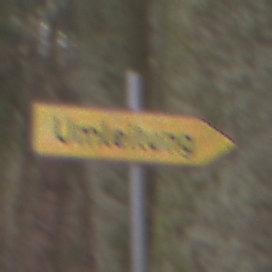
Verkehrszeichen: UmleitungswegweiserRechtsweisend
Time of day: Midday
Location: Outdoor (Nature)
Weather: Overcast
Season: Autumn
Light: Natural